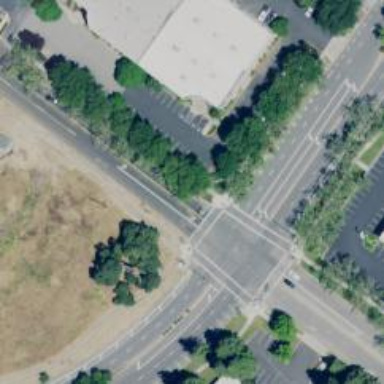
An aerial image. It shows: Solid stop line on the road.